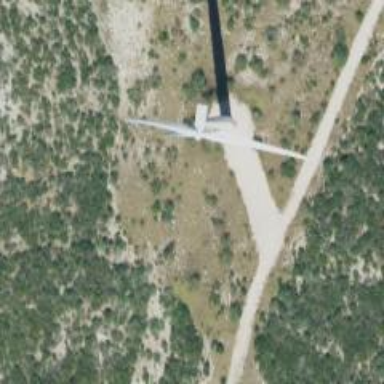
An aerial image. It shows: Wind turbine generator that utilizes wind as its source for generating electricity. It is of the horizontal axis type.